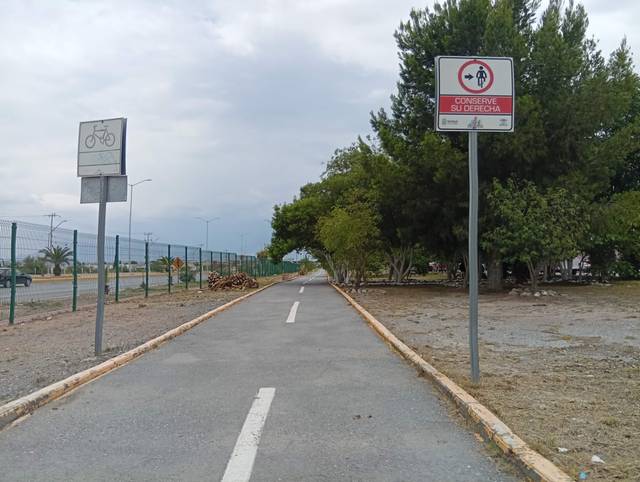
Region: Mexico
Coordinates: 25.454, -101.031